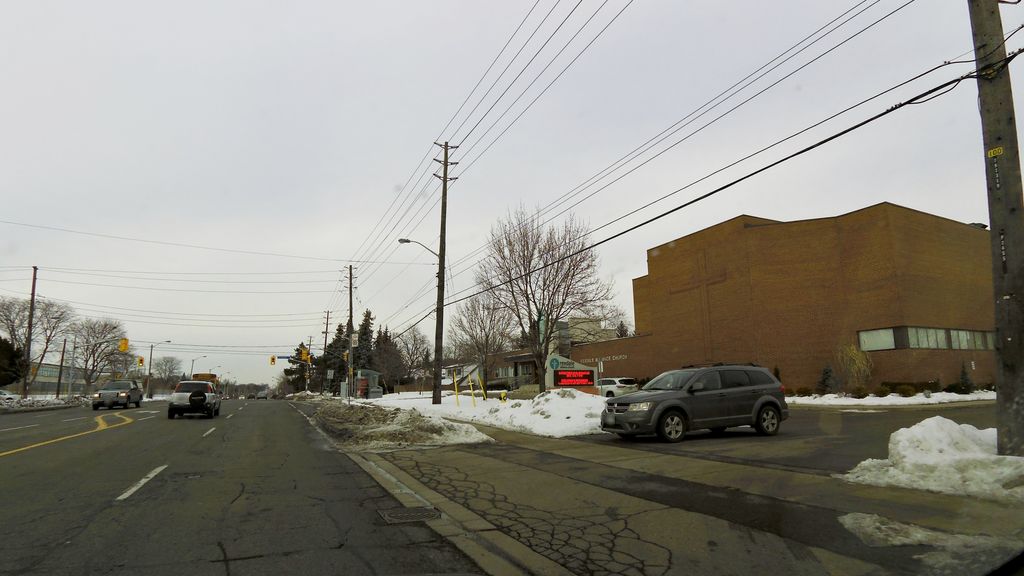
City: toronto